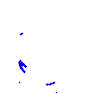
Particle: proton